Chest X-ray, AP view. Patient: 51 years old, sex M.
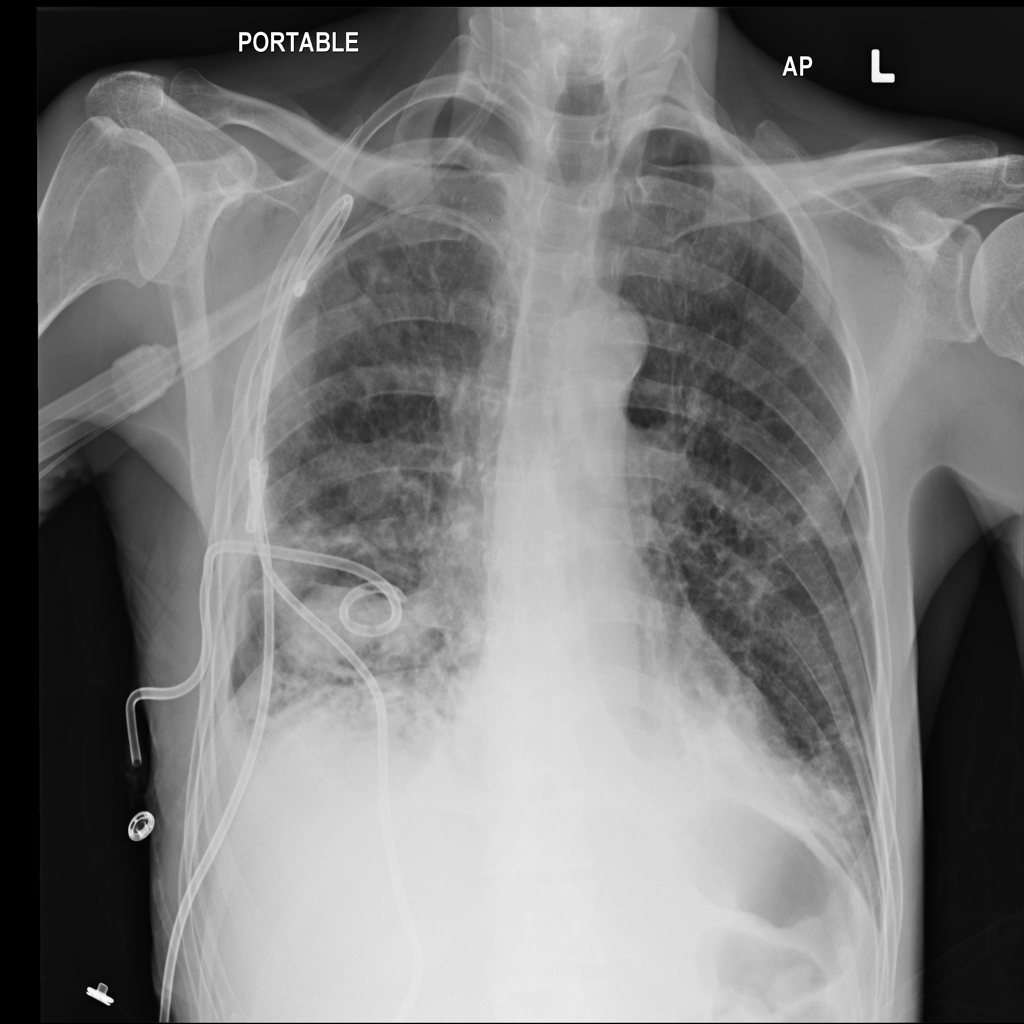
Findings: Effusion, Emphysema, Infiltration, Pleural_Thickening, Pneumothorax